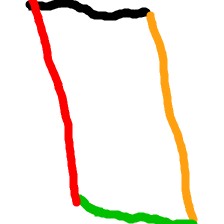
Shape: parallelogram